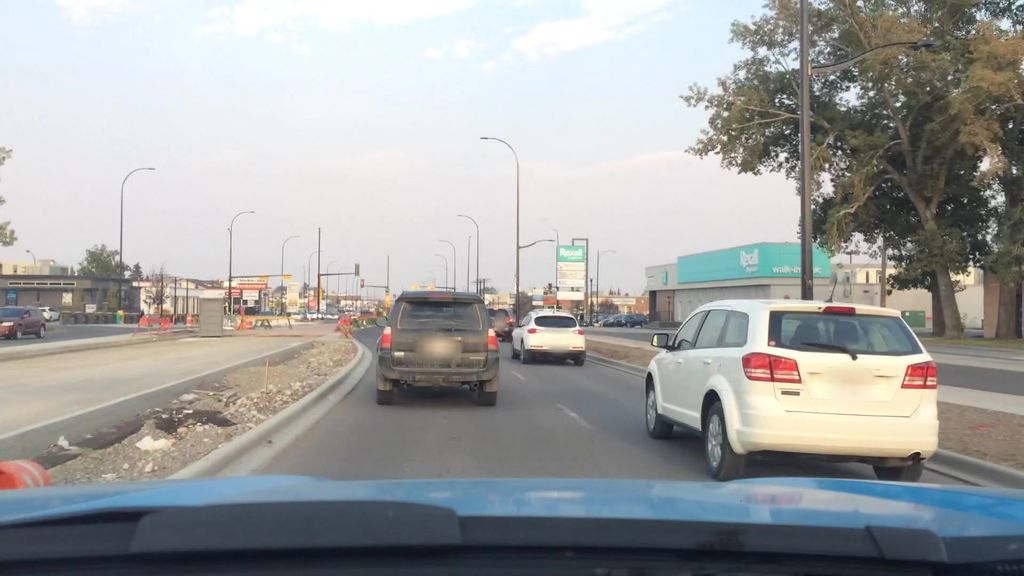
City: calgary